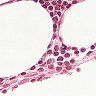
Metastatic tissue present: no